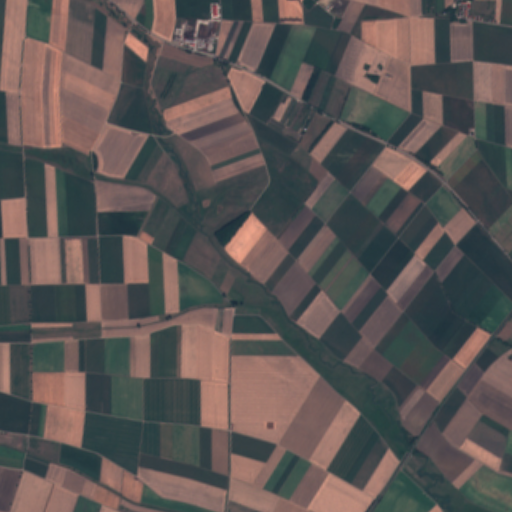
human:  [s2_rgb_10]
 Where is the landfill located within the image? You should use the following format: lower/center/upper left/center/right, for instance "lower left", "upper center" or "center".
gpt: The landfill is located in the upper center of the image.
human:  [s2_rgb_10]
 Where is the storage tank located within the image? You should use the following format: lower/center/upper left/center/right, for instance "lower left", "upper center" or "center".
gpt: The storage tank is located in the upper center of the image.
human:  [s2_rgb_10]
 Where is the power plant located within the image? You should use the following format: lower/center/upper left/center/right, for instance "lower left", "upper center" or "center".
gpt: There is no power plant in the image.